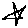
Label: star